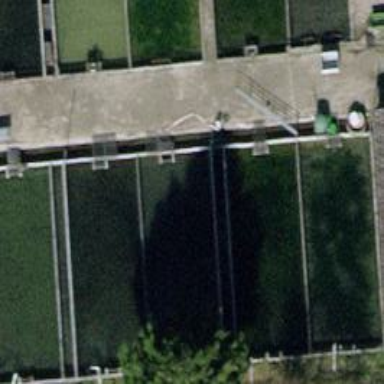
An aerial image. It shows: Aquaculture pond surrounded by natural water.